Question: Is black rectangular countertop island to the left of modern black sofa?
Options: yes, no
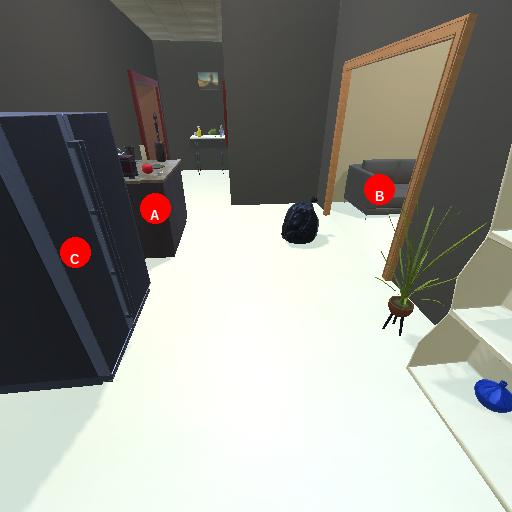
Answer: yes